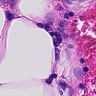
Metastatic tissue present: yes